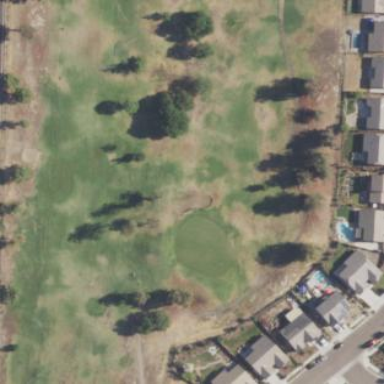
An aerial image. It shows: Rough grassy area used for golf.